Frequency: 70000
Velocity: 0,217
Power: 35,3
Pulse duration: 0,0000001
Pass count: 1
Magnification: 10
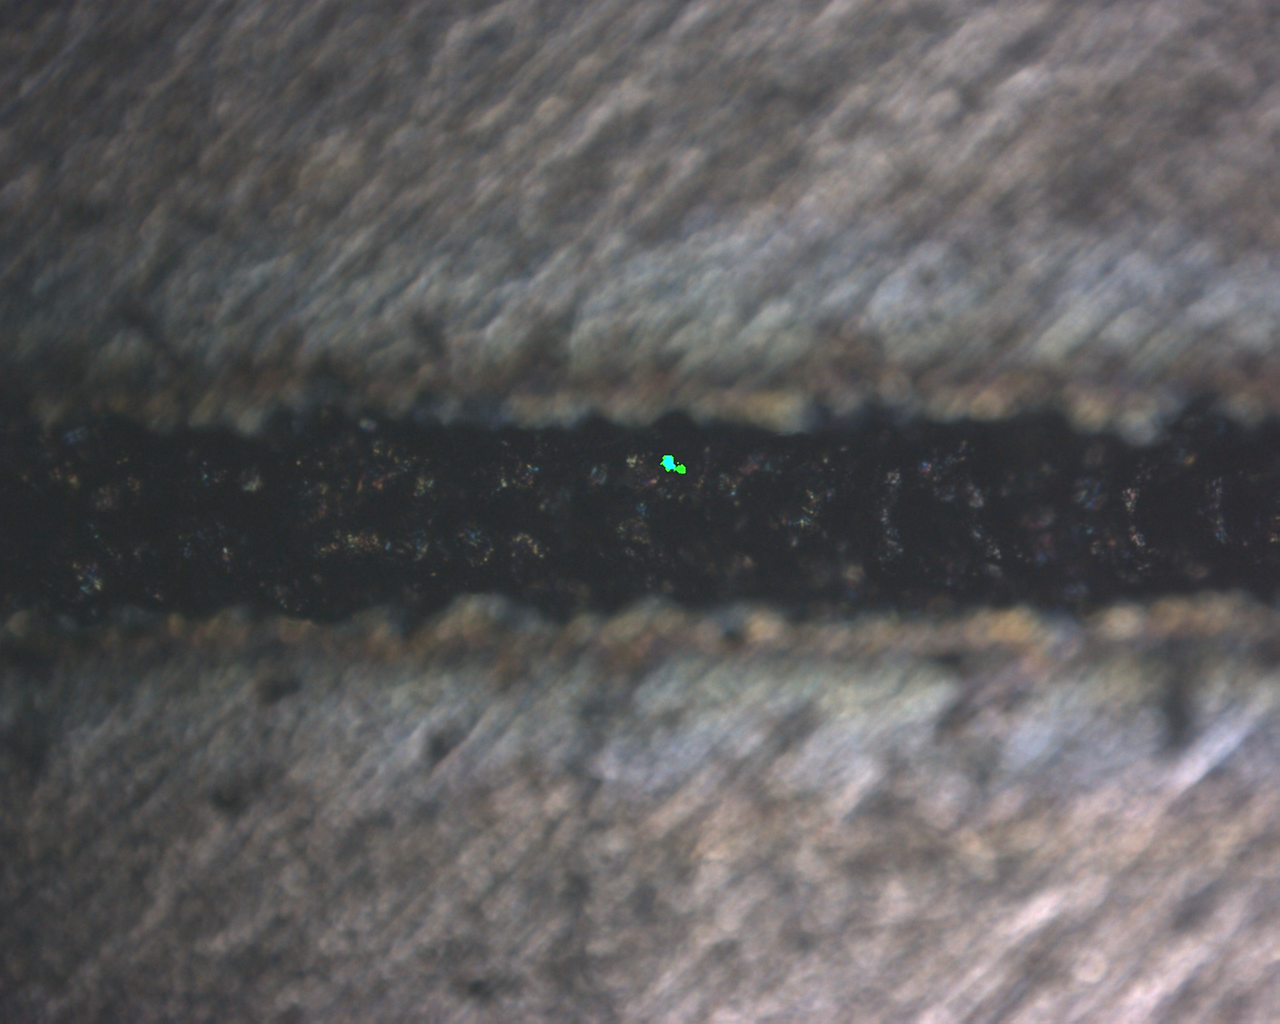
Measured width: 126.937
Other width: 82.813